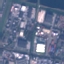
Land use / land cover: Industrial